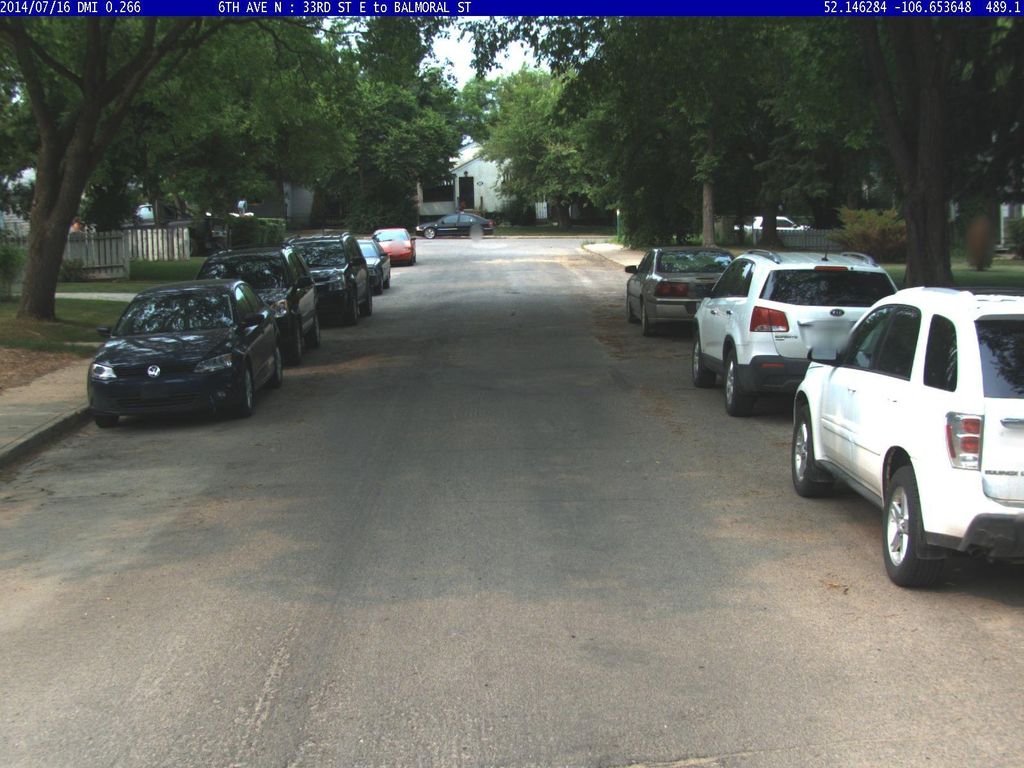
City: saskatoon